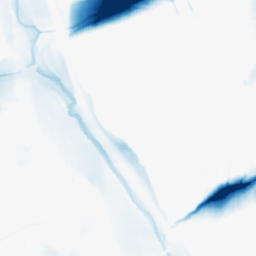
Category: morphological
Decomposition family: morphological_square
Decomposition parameters: operation: closing
size: 50
Upsampling method: bicubic_16x
Upsampling parameters: scale: 16
Upsampling scale: 16